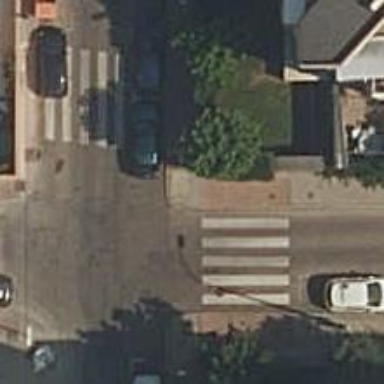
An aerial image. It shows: Zebra crossing on the road.